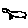
Label: bird